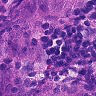
Metastatic tissue present: yes